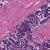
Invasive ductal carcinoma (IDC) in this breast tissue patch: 1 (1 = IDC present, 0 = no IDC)